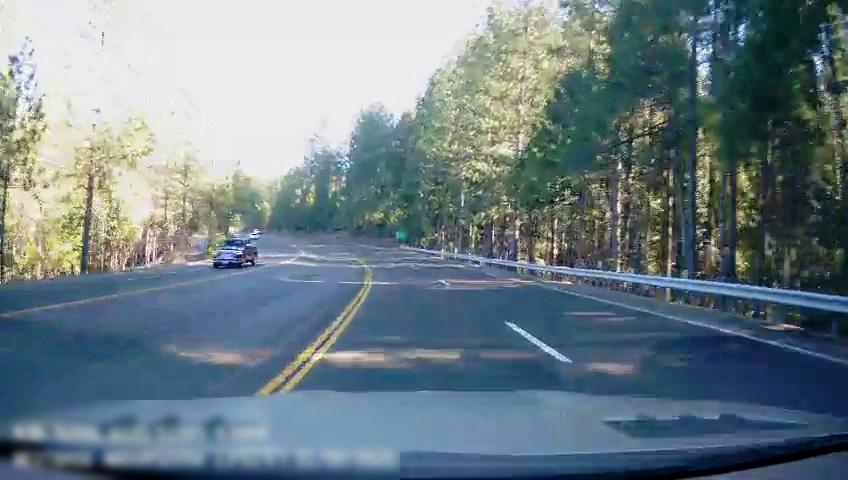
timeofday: Day
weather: Sunny
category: Drivable Space
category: Vehicles | Car
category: Vehicles | Car
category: Lanes | Alternate Lane
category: Lanes | Alternate Lane
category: Lanes | Current Lane
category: Lanes | Alternate Lane
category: Lanes | Opposite Lane
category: Lanes | Opposite Lane
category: Traffic | Signs